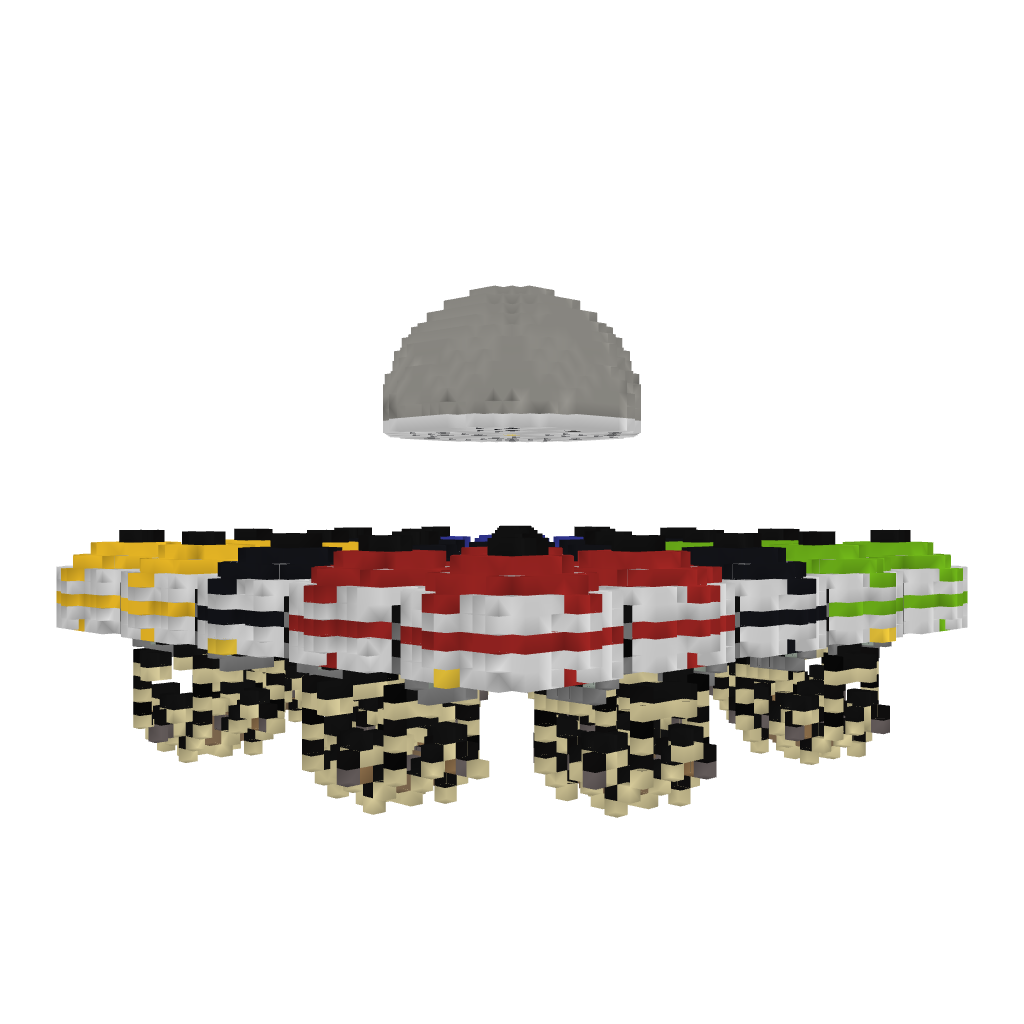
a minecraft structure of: [Mob Arena] Huskarl